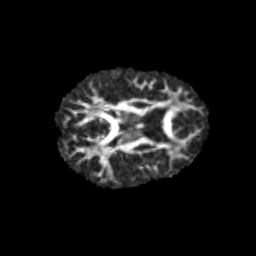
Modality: FA
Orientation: axial
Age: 11
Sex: female
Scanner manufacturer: siemens
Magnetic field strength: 3 T
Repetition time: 3.8 s
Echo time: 0.07 s